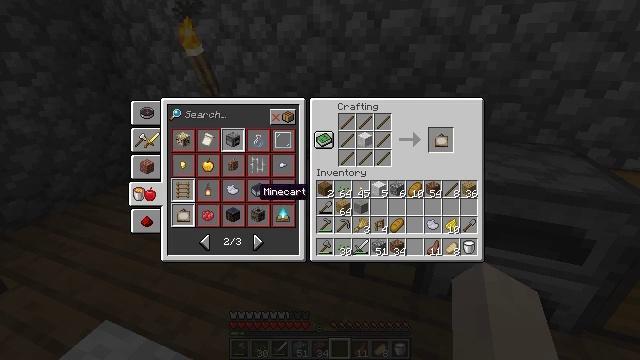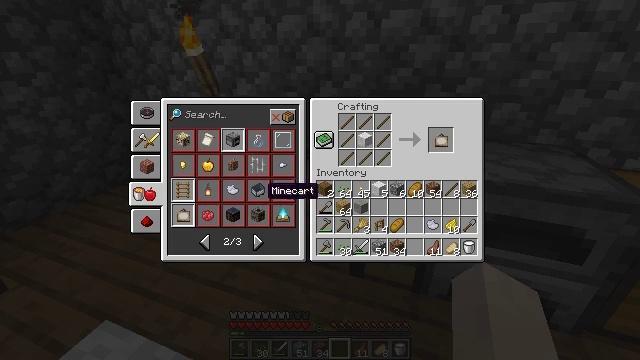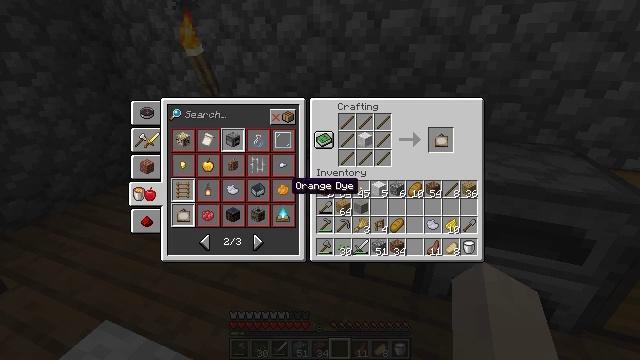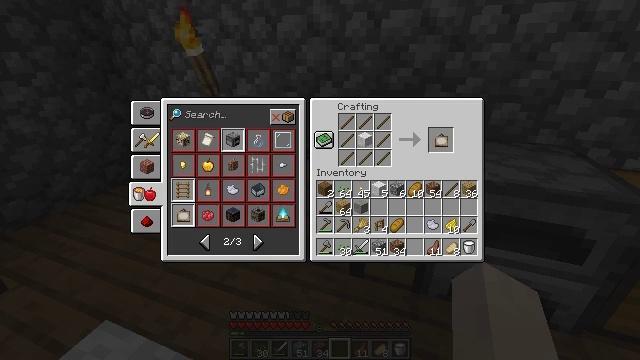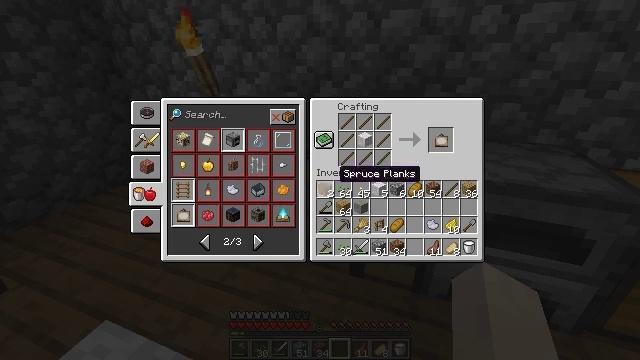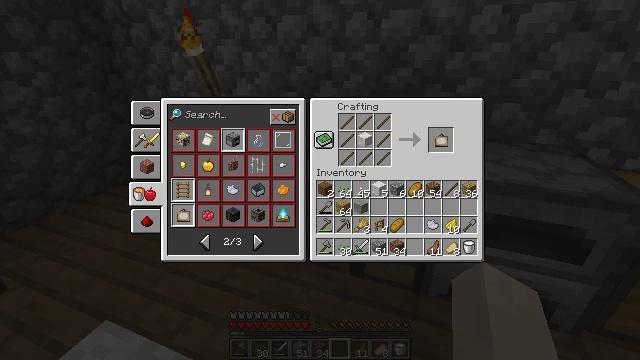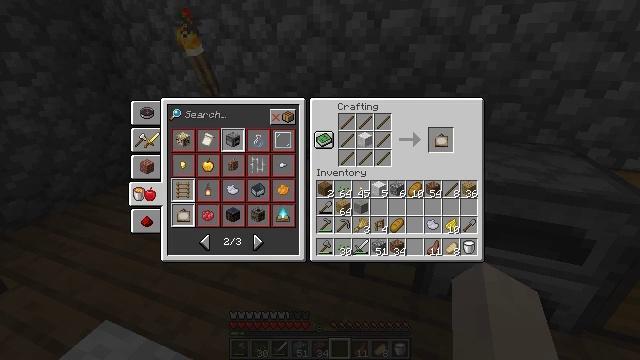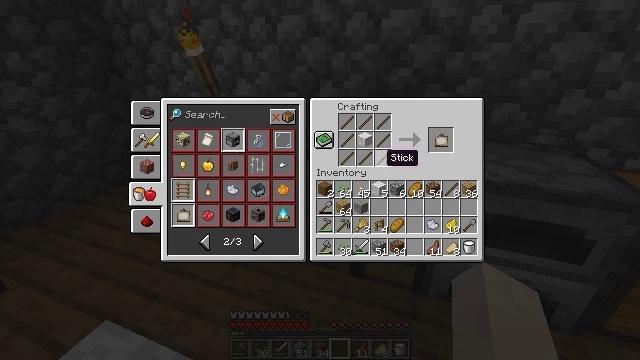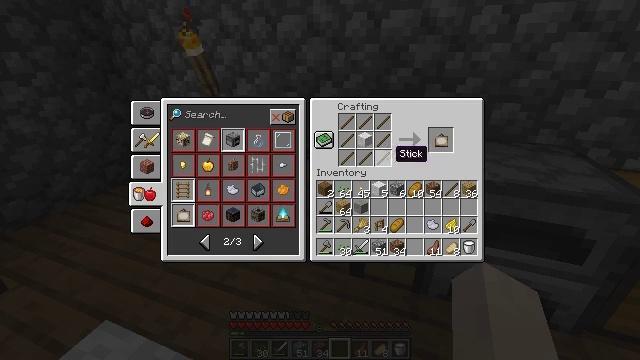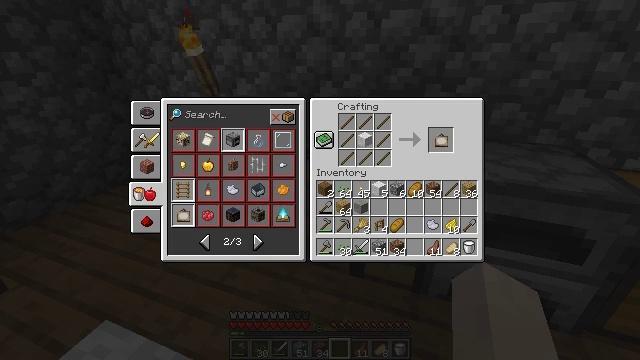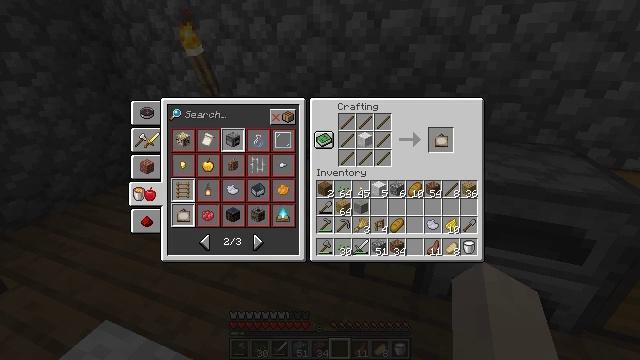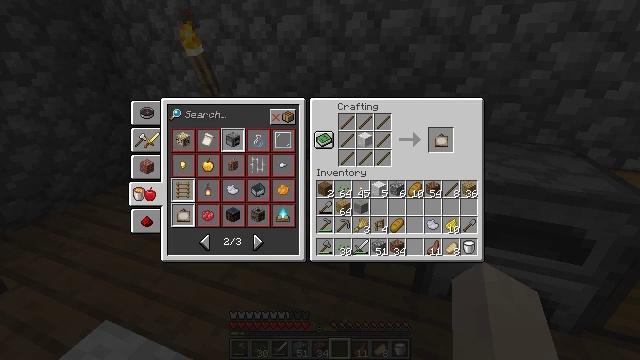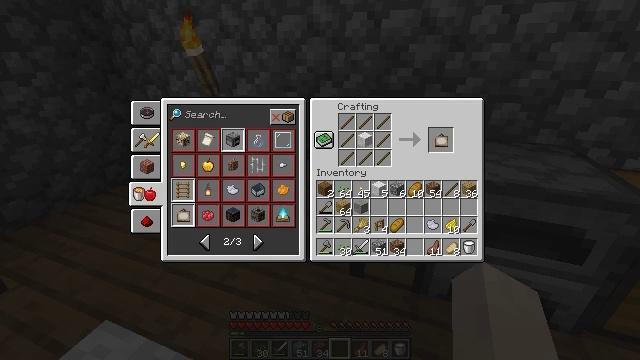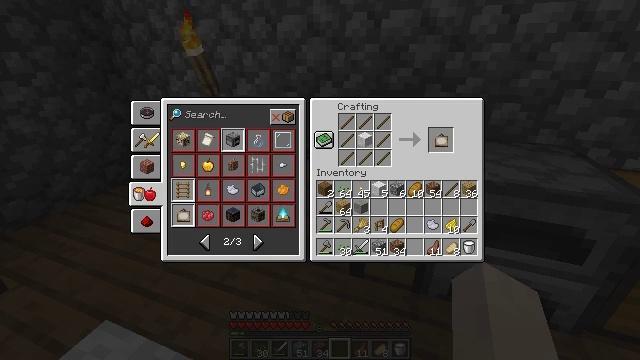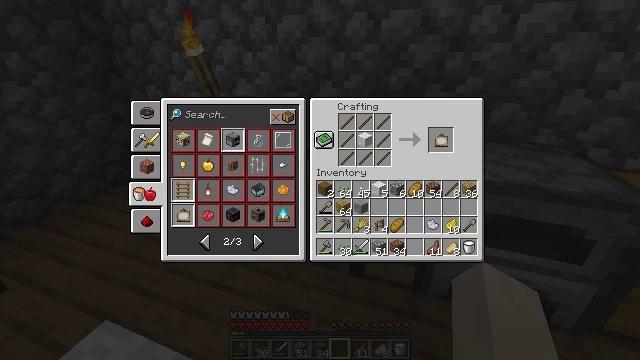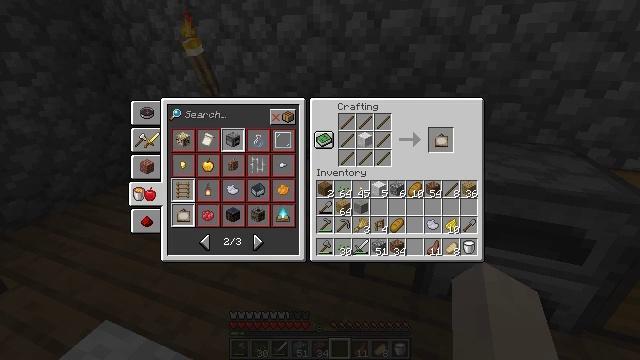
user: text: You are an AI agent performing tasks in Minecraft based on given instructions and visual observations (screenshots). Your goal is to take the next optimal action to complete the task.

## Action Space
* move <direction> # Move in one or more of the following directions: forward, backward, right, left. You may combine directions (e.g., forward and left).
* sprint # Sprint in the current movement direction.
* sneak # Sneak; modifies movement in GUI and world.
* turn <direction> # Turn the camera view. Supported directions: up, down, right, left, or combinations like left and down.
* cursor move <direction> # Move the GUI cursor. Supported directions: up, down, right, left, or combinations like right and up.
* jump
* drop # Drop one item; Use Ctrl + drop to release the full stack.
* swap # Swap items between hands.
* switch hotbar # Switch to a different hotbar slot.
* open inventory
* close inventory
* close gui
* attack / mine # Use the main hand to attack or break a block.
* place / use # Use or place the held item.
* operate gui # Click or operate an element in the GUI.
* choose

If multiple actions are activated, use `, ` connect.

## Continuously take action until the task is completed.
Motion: motion action
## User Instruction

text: In the crafting table, combine sticks around wool to create a painting.
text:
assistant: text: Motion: cursor move right
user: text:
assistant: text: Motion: cursor move right
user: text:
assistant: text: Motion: cursor move right
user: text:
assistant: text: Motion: cursor move right
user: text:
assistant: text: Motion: cursor move right
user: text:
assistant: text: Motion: cursor move right
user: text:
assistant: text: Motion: cursor move right
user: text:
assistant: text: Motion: cursor move right
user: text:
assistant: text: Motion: cursor move right
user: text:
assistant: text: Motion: no_op
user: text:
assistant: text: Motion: cursor move right
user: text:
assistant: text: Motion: cursor move right
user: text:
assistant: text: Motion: no_op
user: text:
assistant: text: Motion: no_op
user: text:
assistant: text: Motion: no_op
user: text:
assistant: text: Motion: no_op
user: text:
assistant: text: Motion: cursor move right
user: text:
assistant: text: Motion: no_op
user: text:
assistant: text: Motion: no_op
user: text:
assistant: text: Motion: no_op
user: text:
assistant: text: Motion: no_op
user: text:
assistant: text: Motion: no_op
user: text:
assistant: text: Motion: no_op
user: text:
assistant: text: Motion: no_op
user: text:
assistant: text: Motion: choose
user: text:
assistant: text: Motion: choose
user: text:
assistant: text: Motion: choose
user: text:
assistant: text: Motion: no_op
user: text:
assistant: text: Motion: no_op
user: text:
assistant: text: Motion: no_op